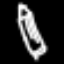
Label: pencil